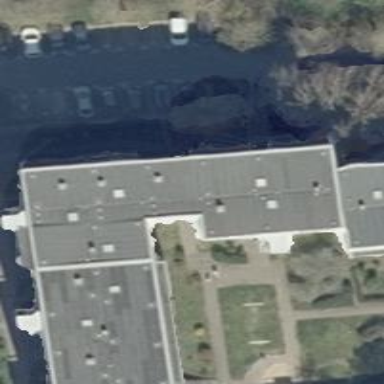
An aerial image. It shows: Building with apartments and flat roof.